Field crop: maize
Growth stage: 2
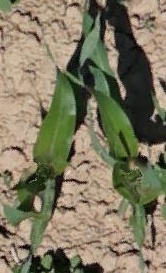
Species: maize